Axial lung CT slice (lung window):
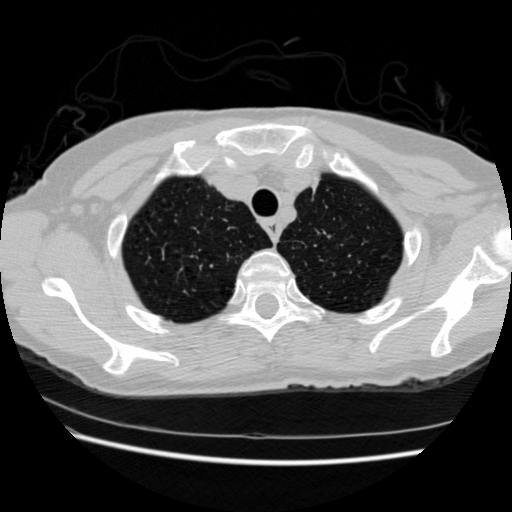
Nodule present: no